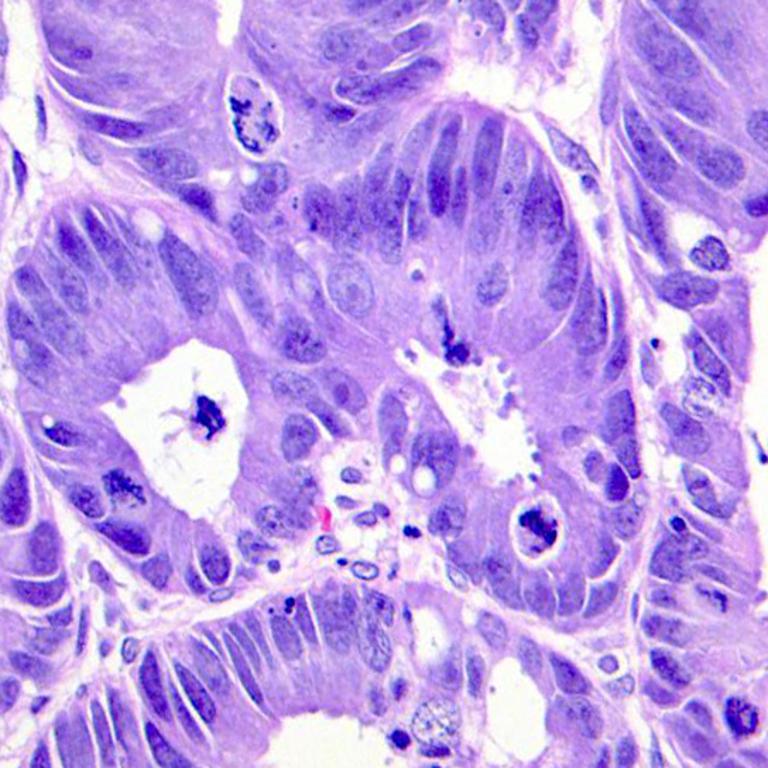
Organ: colon
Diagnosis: adenocarcinomas